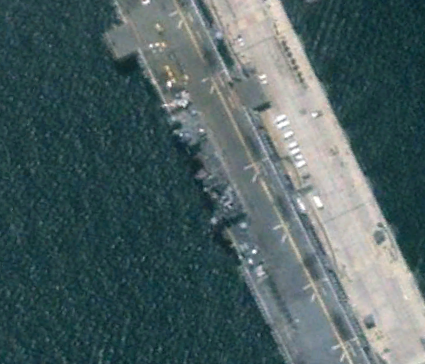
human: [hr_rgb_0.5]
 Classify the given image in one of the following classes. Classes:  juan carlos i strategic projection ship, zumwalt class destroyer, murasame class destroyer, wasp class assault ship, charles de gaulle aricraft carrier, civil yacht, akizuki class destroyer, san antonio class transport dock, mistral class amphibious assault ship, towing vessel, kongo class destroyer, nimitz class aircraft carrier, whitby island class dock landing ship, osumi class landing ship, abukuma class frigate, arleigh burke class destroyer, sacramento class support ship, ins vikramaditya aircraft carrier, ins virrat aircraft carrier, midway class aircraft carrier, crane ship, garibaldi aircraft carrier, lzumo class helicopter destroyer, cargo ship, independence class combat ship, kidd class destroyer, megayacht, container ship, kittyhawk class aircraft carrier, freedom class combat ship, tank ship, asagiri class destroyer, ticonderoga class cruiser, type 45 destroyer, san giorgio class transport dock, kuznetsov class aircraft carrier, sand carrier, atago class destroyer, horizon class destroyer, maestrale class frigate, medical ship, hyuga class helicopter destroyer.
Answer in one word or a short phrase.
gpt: Wasp class assault ship